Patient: sex F, age 76
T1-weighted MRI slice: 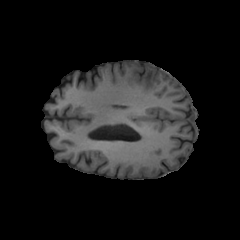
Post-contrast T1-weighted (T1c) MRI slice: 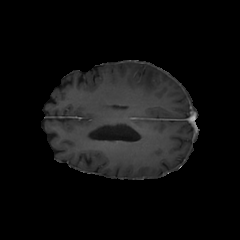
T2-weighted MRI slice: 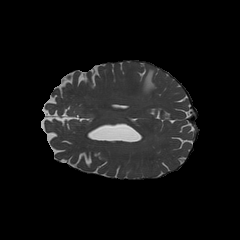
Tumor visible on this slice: yes
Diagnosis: Glioblastoma, IDH-wildtype
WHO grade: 4